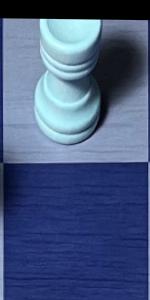
Label: Empty